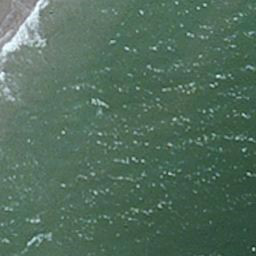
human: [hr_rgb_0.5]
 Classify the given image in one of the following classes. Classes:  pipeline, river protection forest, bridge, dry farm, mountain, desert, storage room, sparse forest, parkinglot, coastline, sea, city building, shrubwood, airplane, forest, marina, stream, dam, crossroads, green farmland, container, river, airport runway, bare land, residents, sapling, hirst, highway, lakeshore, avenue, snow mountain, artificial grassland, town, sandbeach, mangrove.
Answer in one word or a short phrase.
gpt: sea